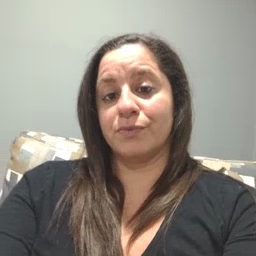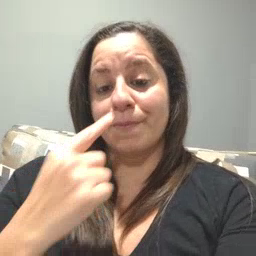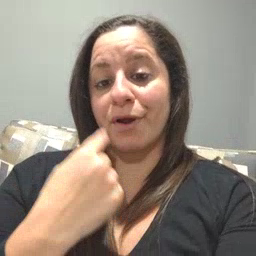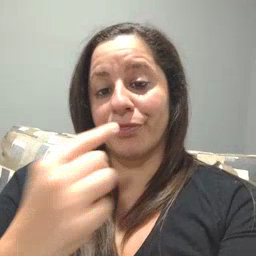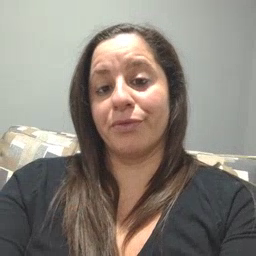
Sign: mouth